Field crop: maize
Growth stage: 1
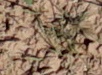
Species: lolium